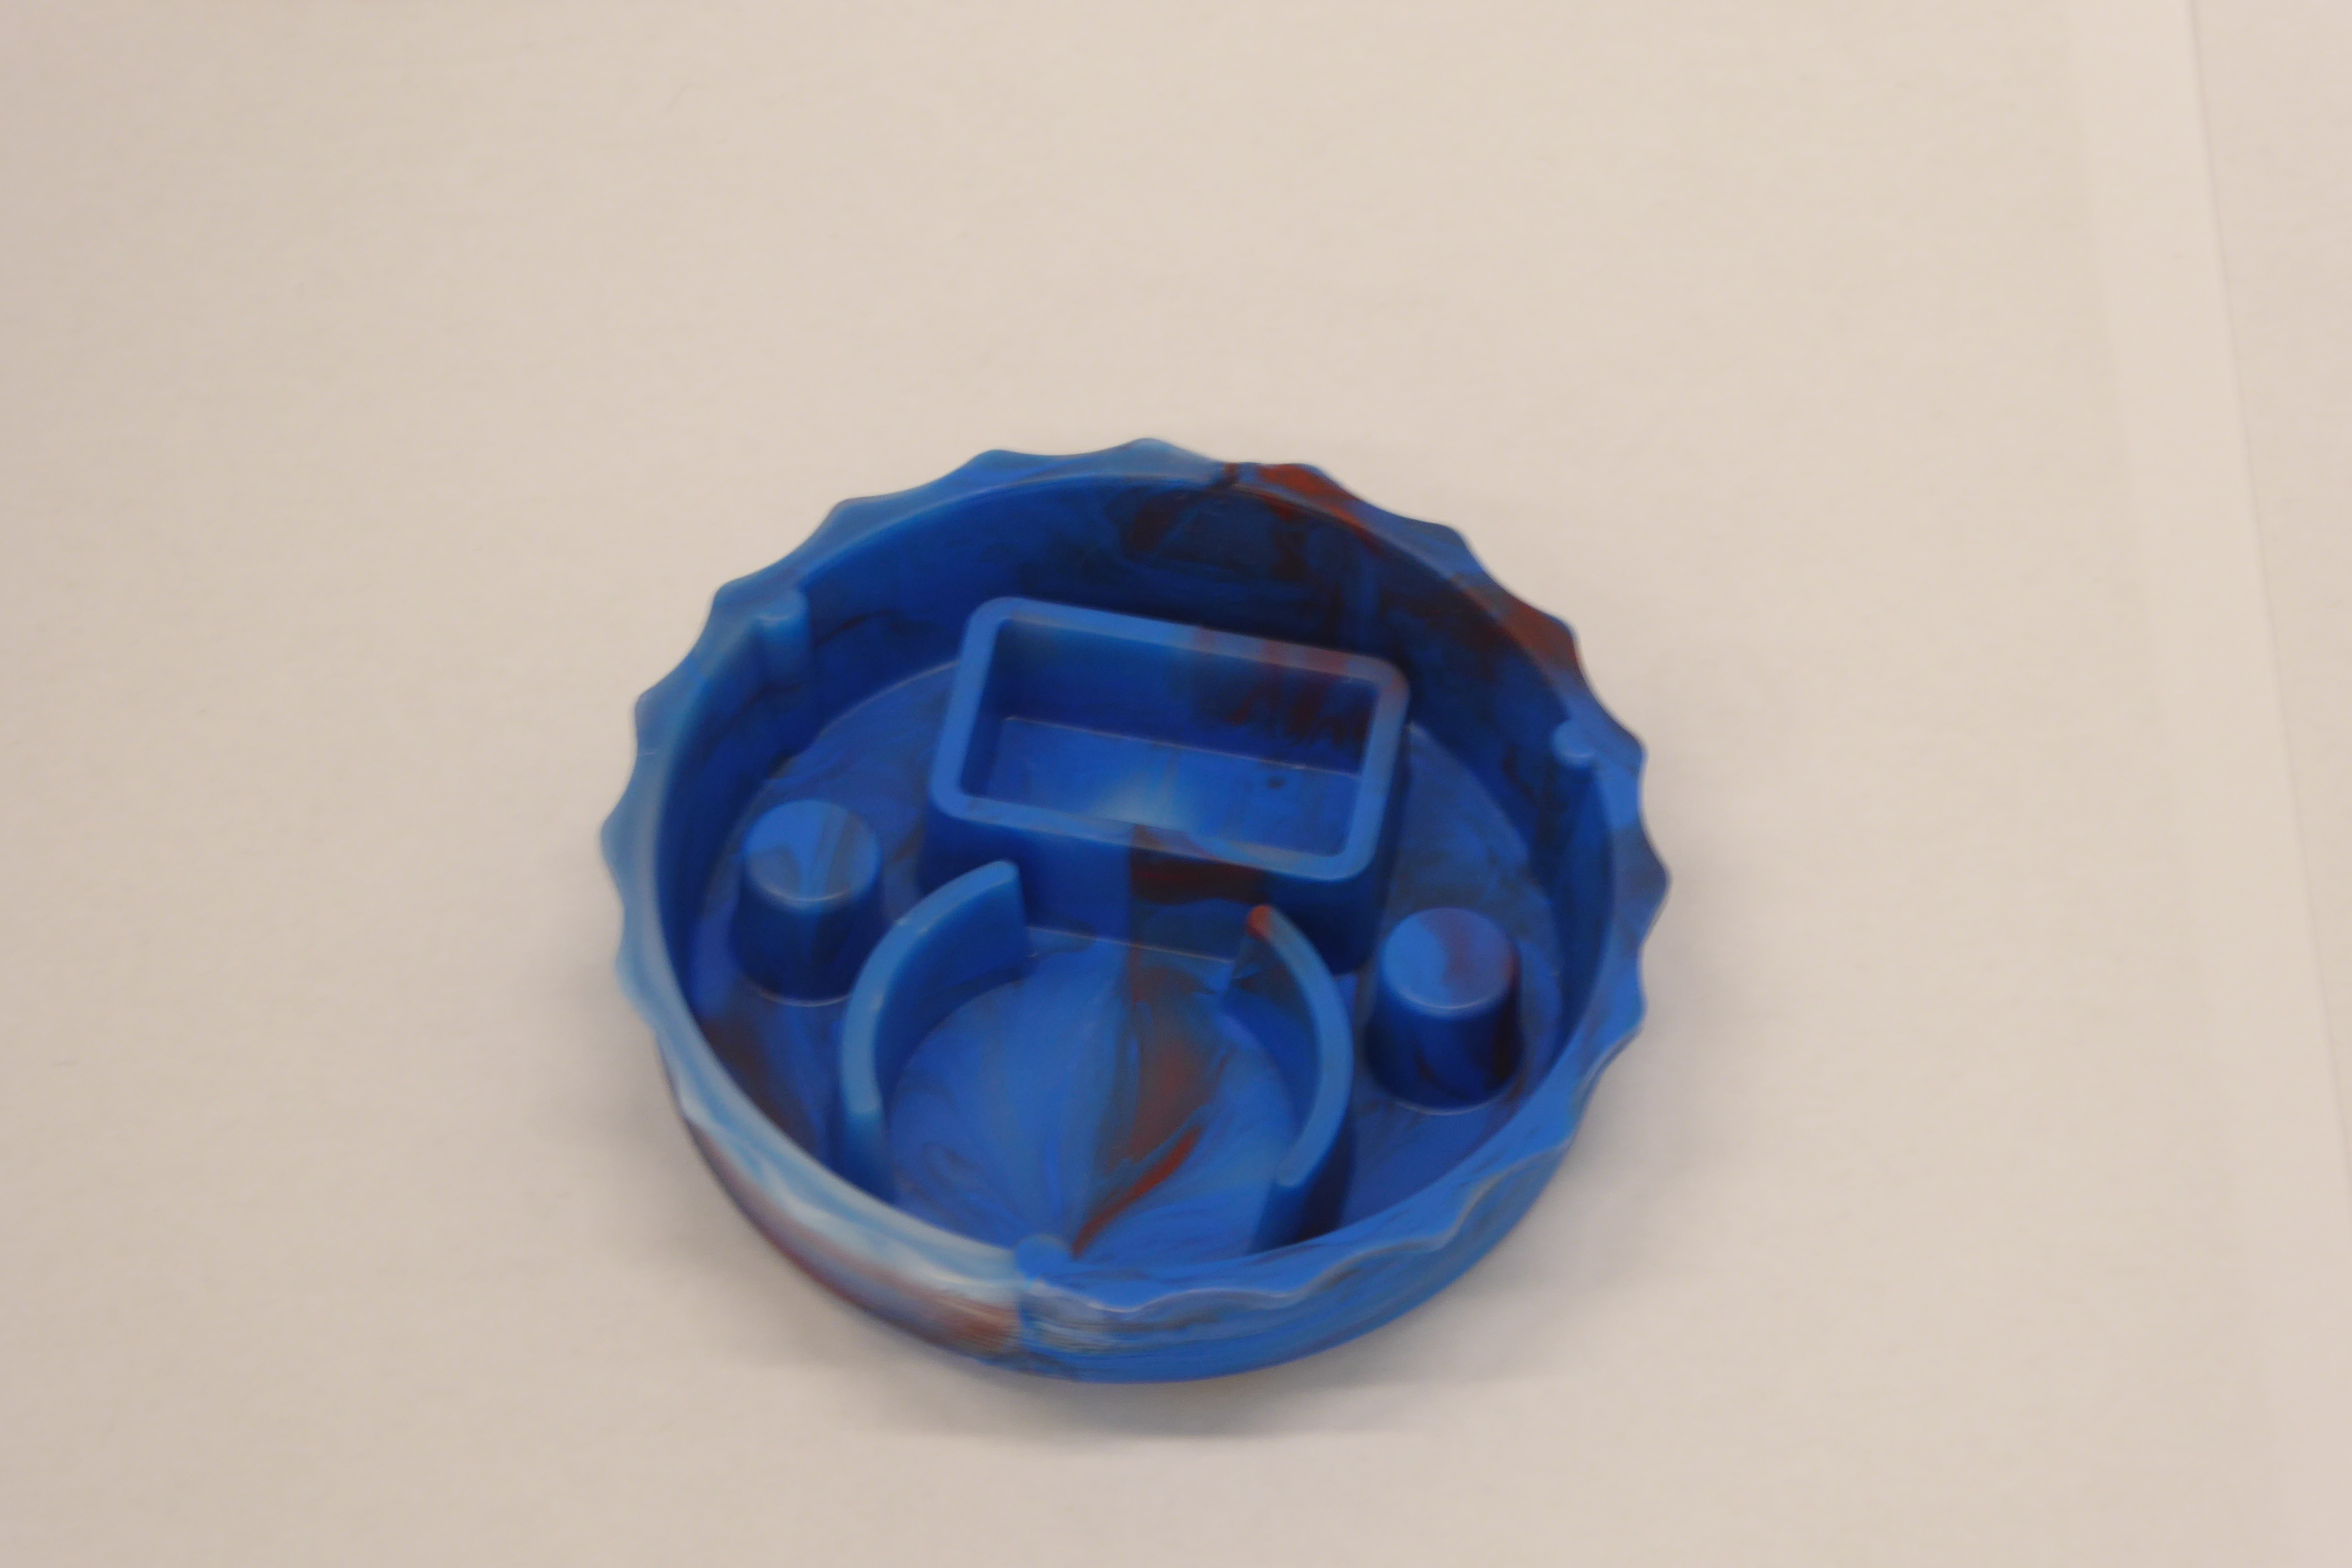
Label: Bottle Opener - Inlay